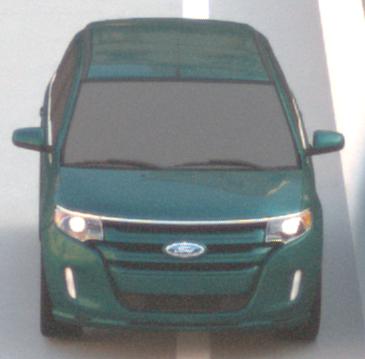
Make: Ford
Model: Edge
Detailed model: Gen. 1 Facelift
Model produced from: 2010
Model produced until: 2015
Doors: 5
Color: blue
Road condition: dry road
Daytime: sunrise or sunset
Contrast: low contrast